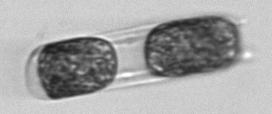
Label: Hemiaulus